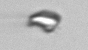
Label: detritus_transparent